Field crop: tomato
Growth stage: 1
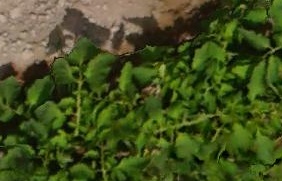
Species: tomato